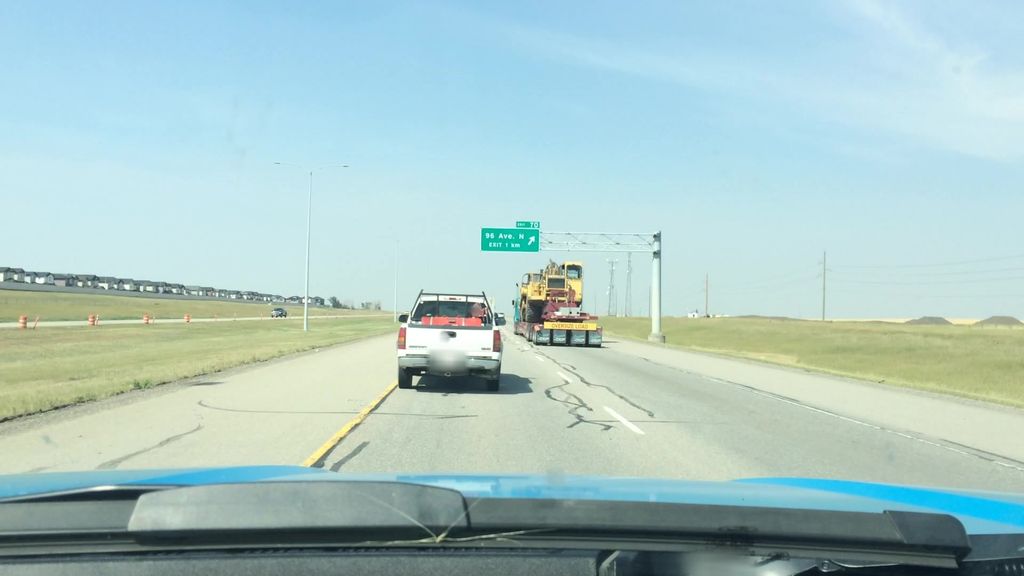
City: calgary